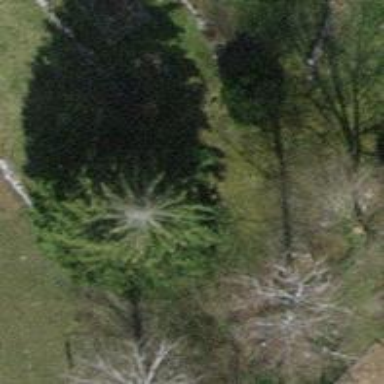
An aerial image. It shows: Evergreen tree with needle-leaved leaves.